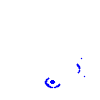
Particle: electron